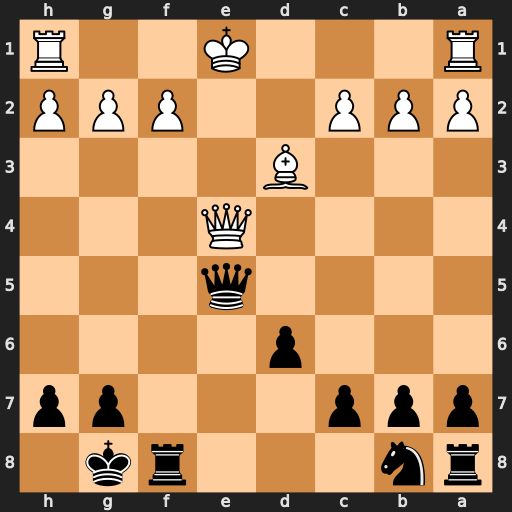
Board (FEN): rn3rk1/ppp3pp/3p4/4q3/4Q3/3B4/PPP2PPP/R3K2R
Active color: b
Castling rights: KQ
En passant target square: -
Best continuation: Qxe4+ Bxe4 Re8 f3 d5 O-O-O dxe4